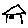
Label: house